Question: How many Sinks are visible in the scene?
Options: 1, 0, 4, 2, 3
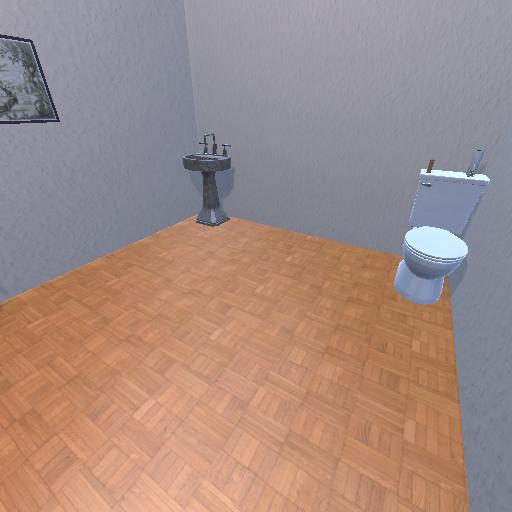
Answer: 1